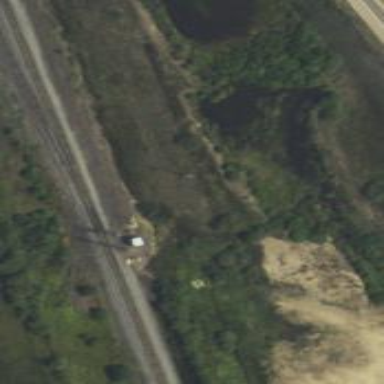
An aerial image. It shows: Railway spur junction.